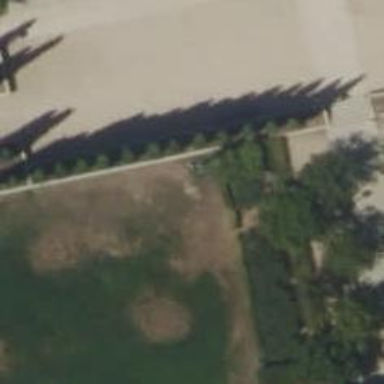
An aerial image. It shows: Evergreen needle-leaved tree.